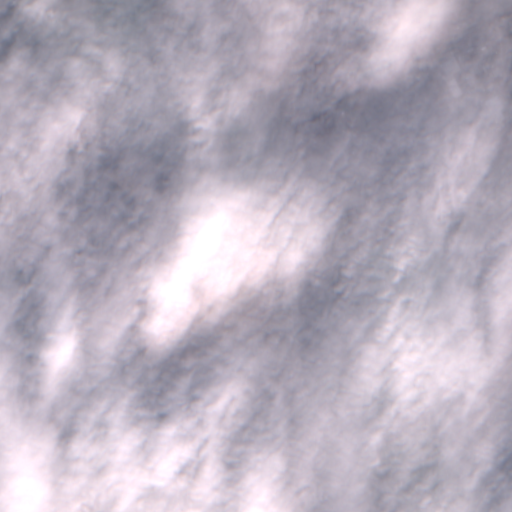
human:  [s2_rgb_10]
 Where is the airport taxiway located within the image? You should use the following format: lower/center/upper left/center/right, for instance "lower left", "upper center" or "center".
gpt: The airport taxiway is located in the upper left of the image.
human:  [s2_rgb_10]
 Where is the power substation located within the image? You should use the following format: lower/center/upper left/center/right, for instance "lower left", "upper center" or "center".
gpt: The power substation is located in the upper center of the image.
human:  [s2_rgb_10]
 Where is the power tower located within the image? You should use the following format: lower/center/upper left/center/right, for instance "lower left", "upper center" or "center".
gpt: The power tower is located in the upper center of the image.
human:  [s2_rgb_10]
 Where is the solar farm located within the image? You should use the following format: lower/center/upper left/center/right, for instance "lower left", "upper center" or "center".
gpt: The solar farm is located in the upper right of the image.
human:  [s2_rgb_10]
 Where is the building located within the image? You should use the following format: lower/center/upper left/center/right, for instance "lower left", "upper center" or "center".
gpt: The building is located in the center of the image.
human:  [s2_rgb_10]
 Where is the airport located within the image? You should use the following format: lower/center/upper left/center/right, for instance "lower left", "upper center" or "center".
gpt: There is no airport in the image.